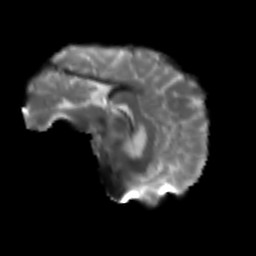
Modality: T2w
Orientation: sagittal
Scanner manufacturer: siemens
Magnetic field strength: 3 T
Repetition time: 3.6 s
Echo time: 0.092 s